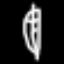
Label: leaf